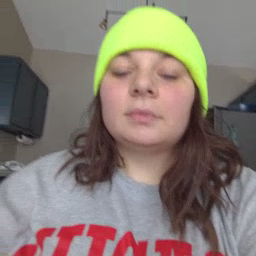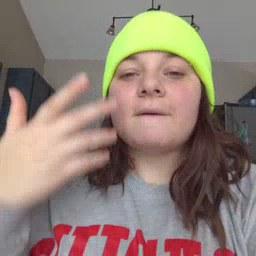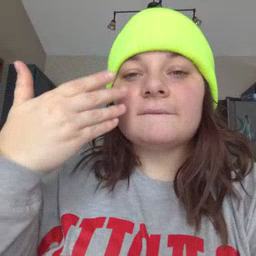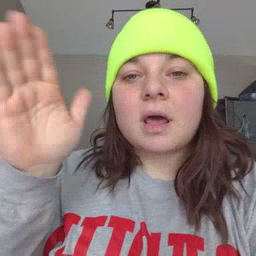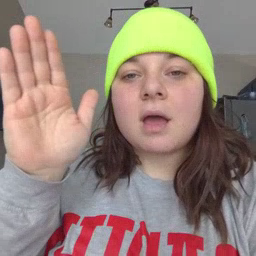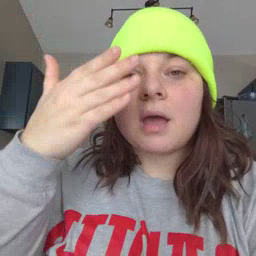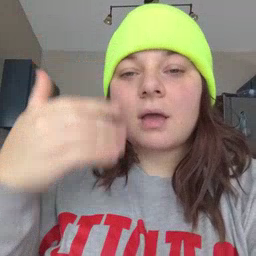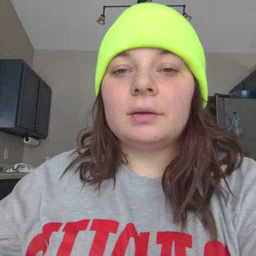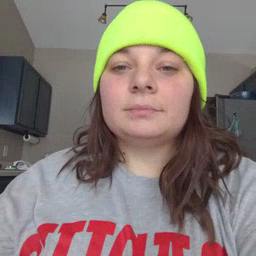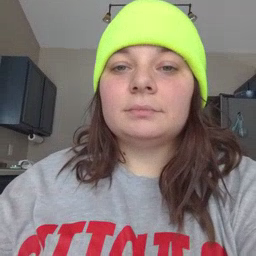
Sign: flag